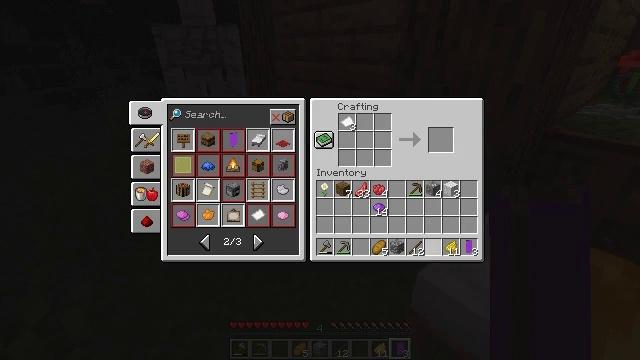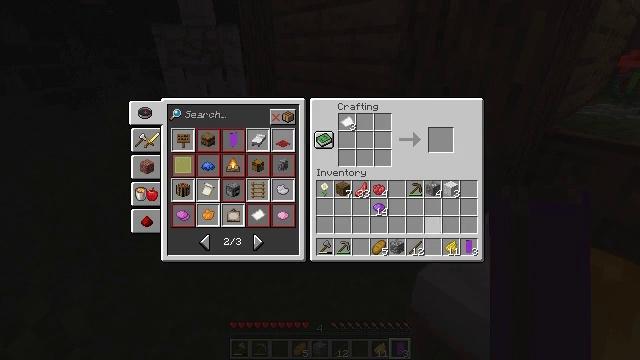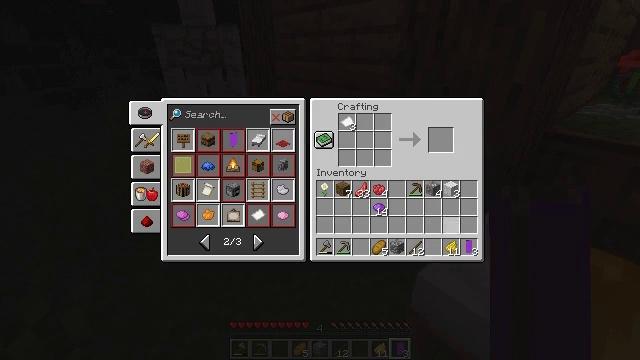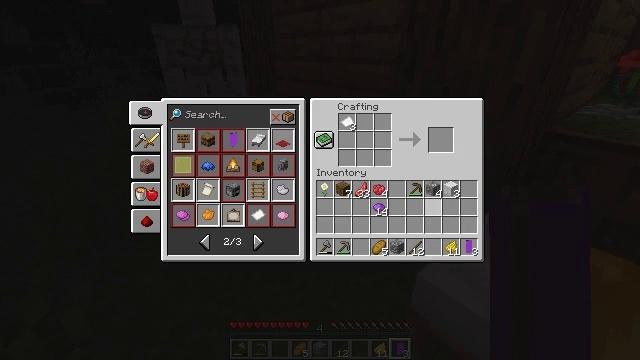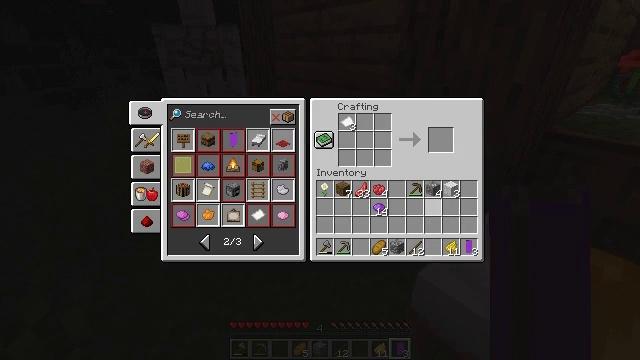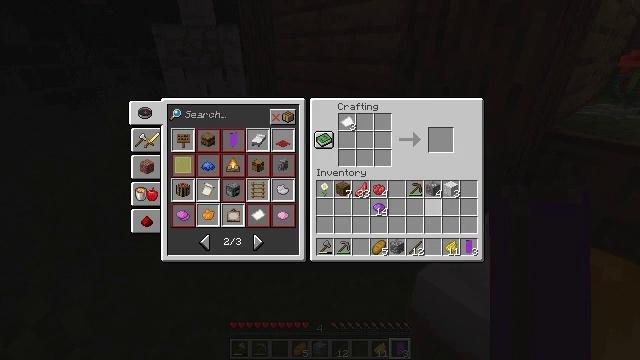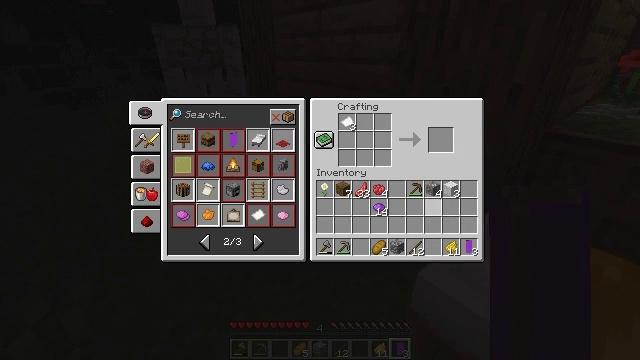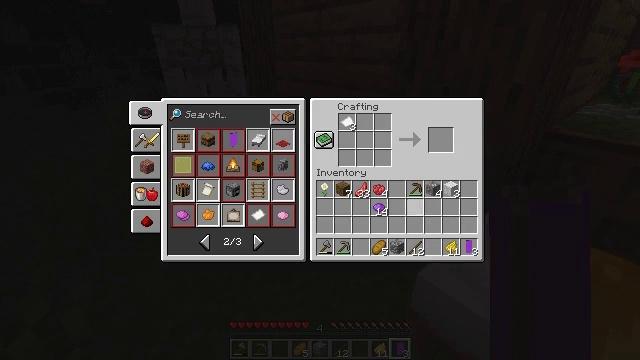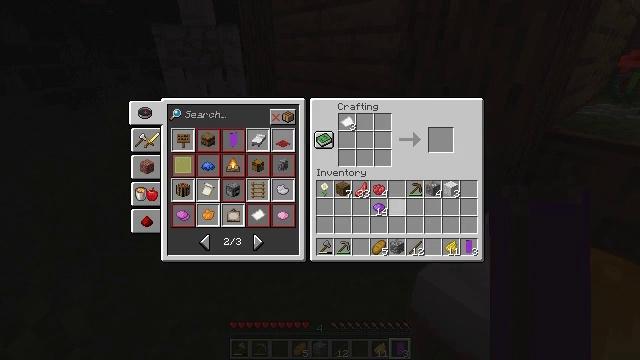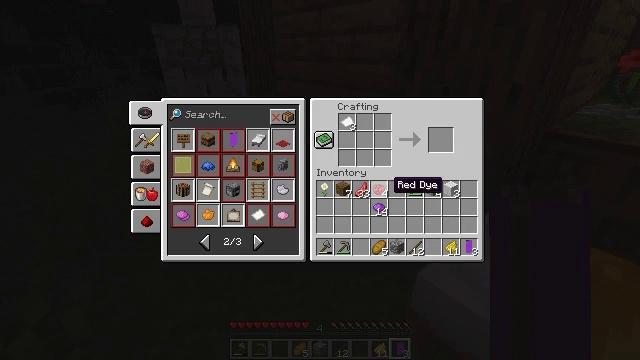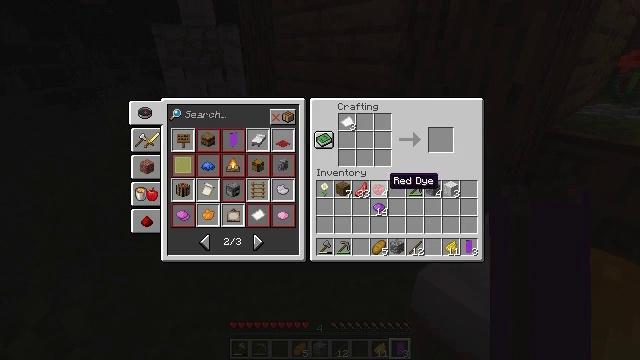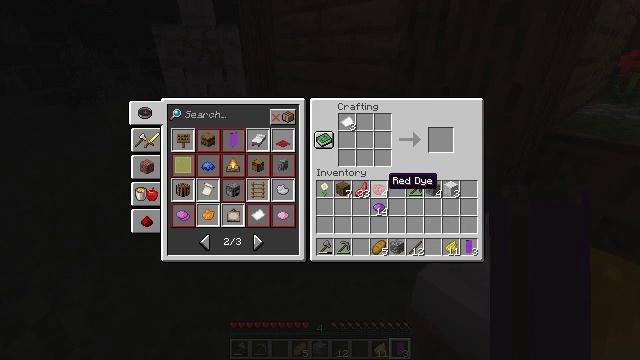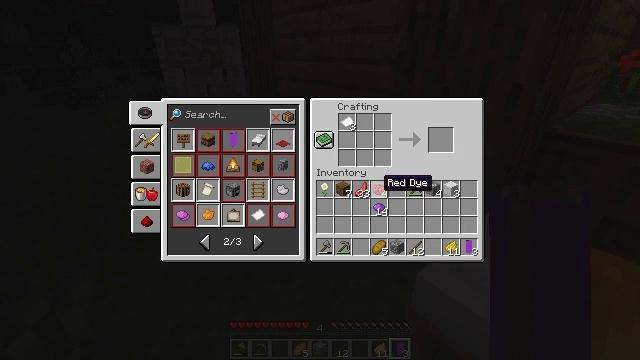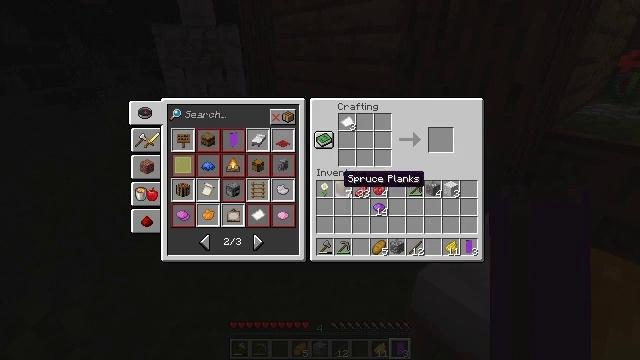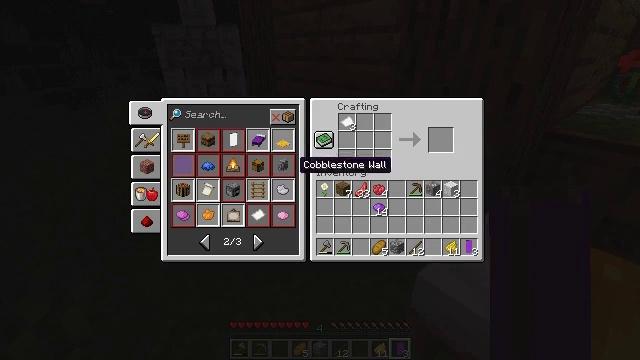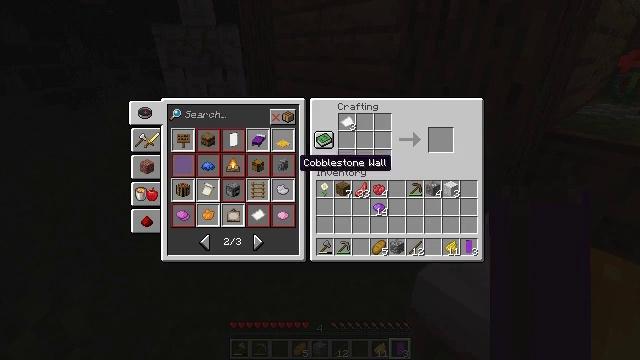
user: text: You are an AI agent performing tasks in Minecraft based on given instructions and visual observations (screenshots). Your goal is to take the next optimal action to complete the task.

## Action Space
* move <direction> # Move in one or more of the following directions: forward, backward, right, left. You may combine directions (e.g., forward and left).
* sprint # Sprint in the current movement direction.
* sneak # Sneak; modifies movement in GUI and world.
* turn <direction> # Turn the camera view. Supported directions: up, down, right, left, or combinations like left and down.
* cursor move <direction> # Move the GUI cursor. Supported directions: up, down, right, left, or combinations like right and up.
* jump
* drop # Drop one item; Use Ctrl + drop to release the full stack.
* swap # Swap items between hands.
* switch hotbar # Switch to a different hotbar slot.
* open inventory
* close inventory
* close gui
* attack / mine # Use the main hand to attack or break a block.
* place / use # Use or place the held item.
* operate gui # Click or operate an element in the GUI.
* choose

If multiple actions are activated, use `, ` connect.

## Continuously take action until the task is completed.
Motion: motion action
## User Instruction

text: Open a crafting table and craft the flower banner pattern.
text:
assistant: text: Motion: sneak, cursor move up
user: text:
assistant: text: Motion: sneak, cursor move up
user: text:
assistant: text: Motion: sneak, cursor move up
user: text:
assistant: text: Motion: sneak
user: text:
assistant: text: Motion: sneak
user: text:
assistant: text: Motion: sneak, cursor move left
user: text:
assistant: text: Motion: sneak, cursor move left
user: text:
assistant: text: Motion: sneak, cursor move left
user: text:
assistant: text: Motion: sneak, cursor move left and up
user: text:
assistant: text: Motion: sneak
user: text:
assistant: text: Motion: sneak
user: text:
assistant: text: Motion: sneak
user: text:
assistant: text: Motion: sneak, cursor move left
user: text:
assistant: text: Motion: sneak, cursor move left and up
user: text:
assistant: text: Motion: sneak
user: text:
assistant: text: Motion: sneak
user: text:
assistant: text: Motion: sneak, cursor move right
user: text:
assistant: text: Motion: sneak
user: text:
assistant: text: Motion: sneak
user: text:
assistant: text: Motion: sneak, cursor move right and down
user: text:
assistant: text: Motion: sneak
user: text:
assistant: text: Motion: sneak, operate gui
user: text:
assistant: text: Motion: sneak, operate gui
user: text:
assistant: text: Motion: sneak, operate gui
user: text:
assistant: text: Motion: sneak
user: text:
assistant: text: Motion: sneak
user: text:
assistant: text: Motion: sneak, cursor move right
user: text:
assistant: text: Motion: sneak, cursor move right and up
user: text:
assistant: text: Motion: sneak, cursor move right
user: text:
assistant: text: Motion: sneak